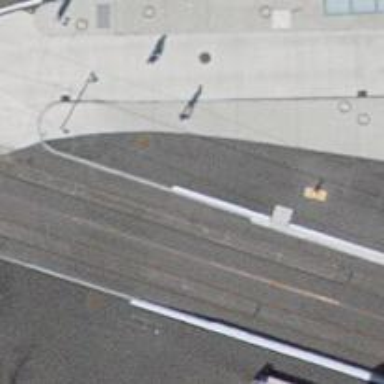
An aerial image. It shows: Tram crossing on the railway.